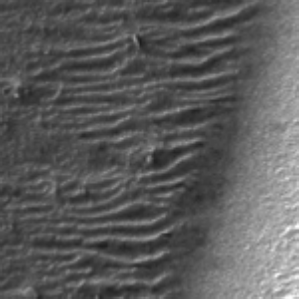
Label: frost